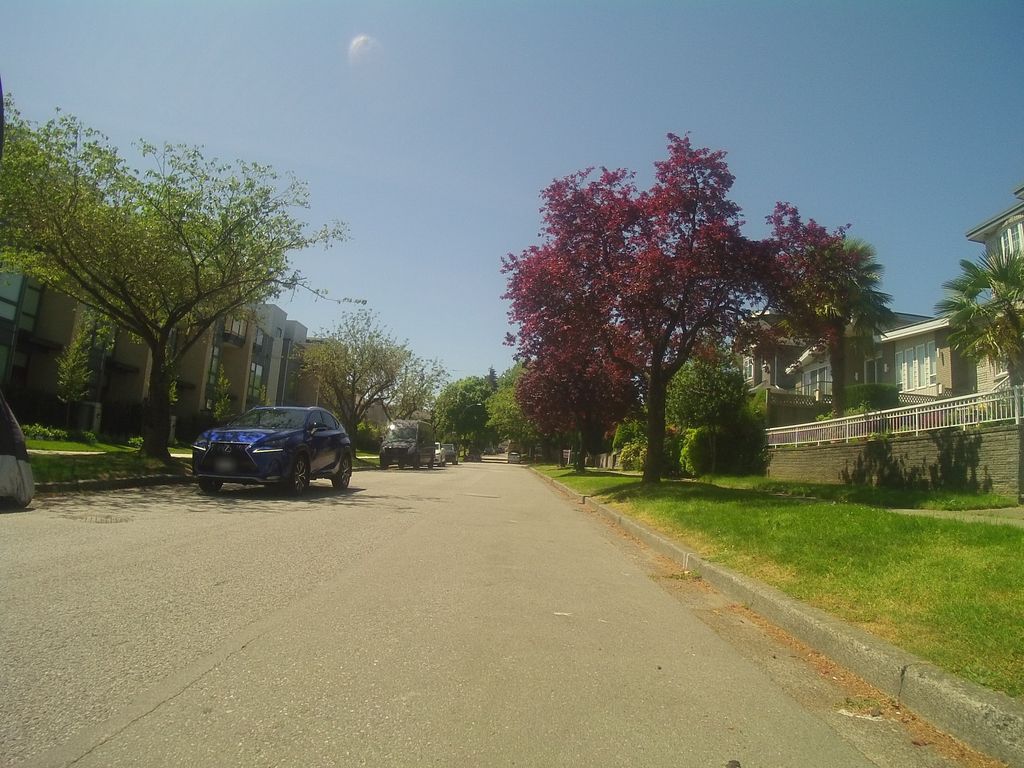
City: vancouver